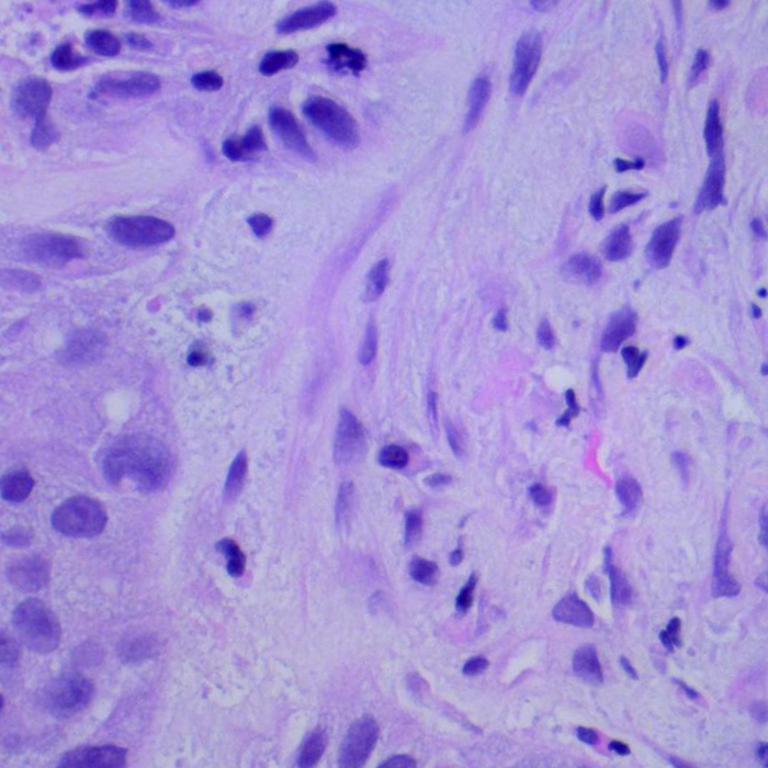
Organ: lung
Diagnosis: squamous carcinomas